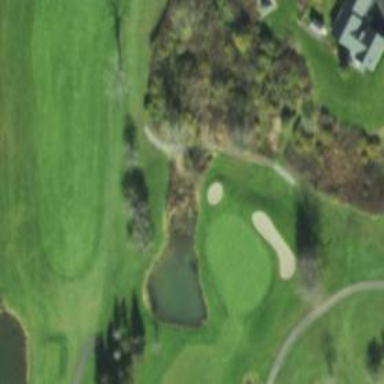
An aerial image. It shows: Path used for both walking and golf.